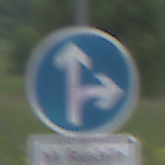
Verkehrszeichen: VorgeschriebeneFahrtrichtungGeradeausOderRechts
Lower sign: SonstigeFahrzeugePersonengruppenFrei2
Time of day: Midday
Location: Outdoor (RoadRail)
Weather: PartlyCloudy
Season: NotSpecified
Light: Natural